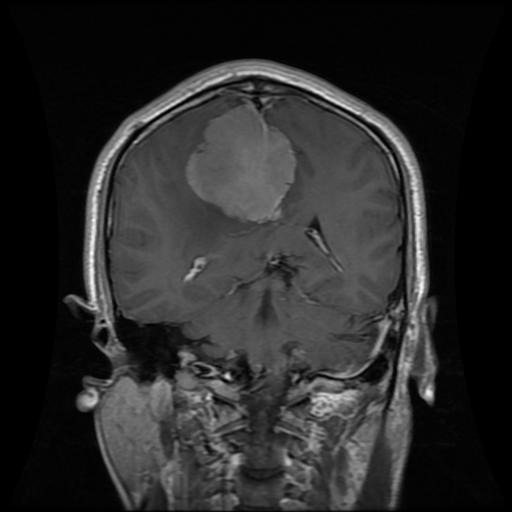
Label: meningioma